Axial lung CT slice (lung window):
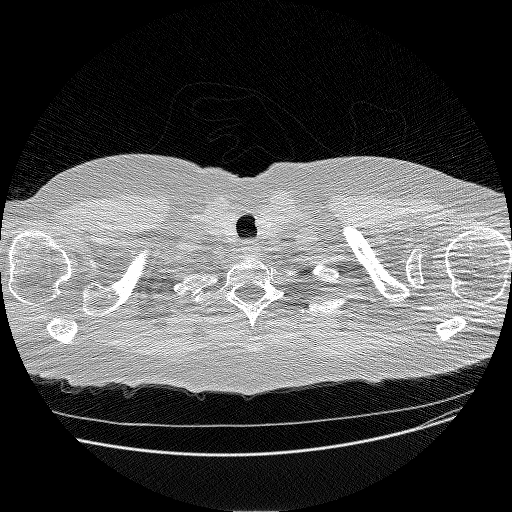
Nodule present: no